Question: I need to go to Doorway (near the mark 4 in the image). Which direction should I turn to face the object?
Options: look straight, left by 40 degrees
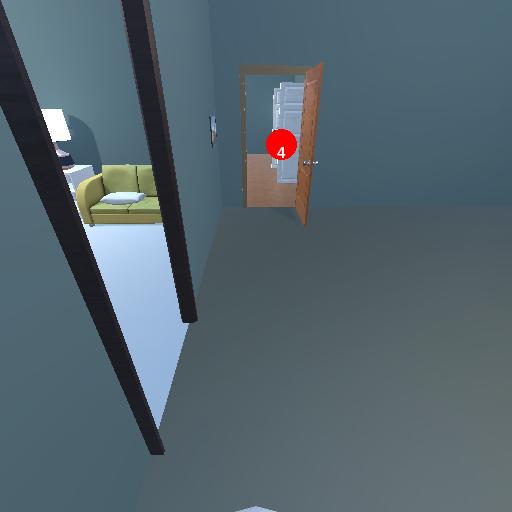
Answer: look straight